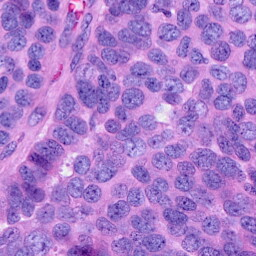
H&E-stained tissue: Ovarian